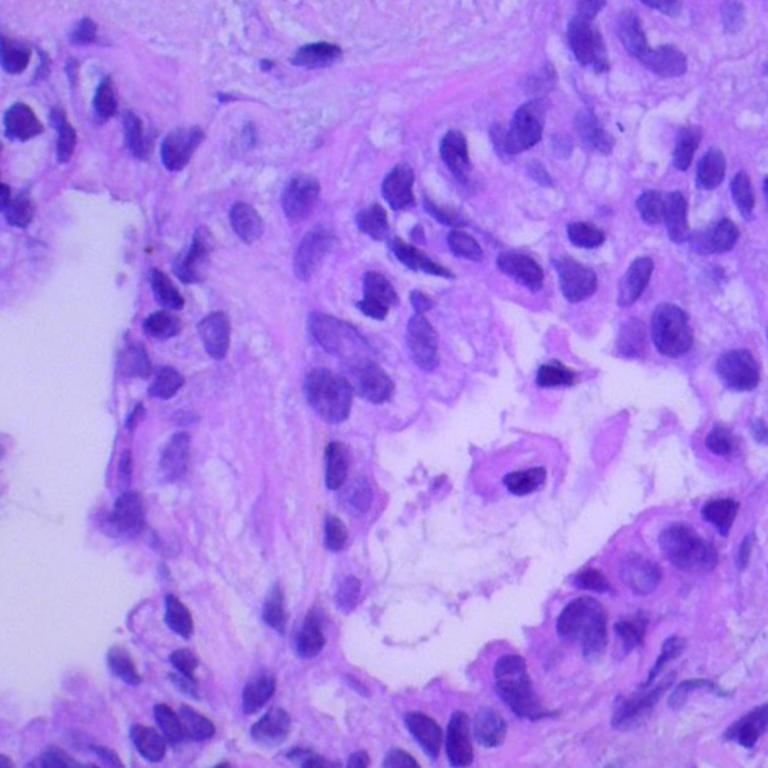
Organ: lung
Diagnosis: adenocarcinomas